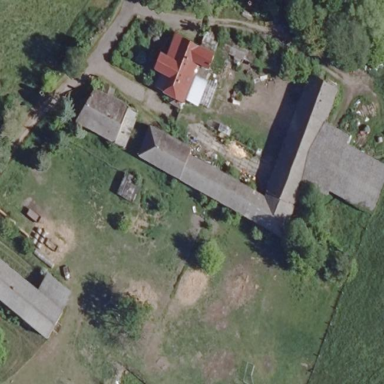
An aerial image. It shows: Farmyard area.